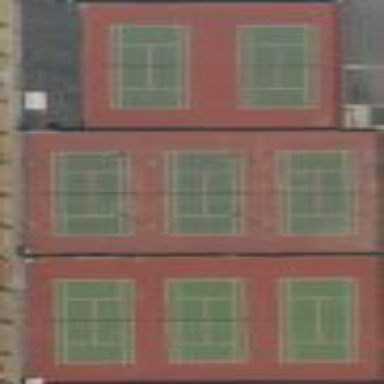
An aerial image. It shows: Tennis court on the leisure land pitch.